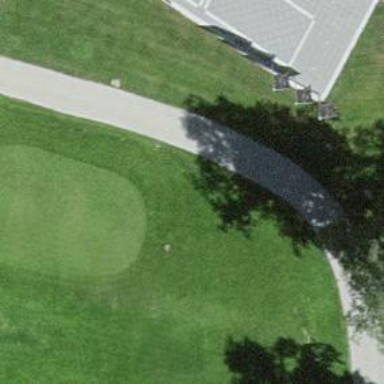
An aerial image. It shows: Golf tee on grassy land.